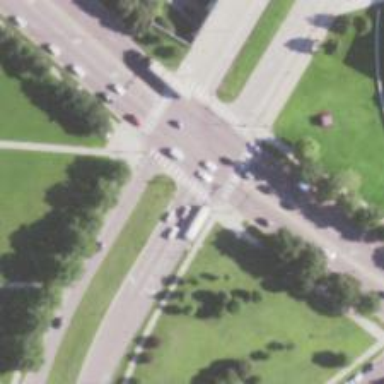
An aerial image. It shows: Pedestrian crossing with zebra markings on the footway.